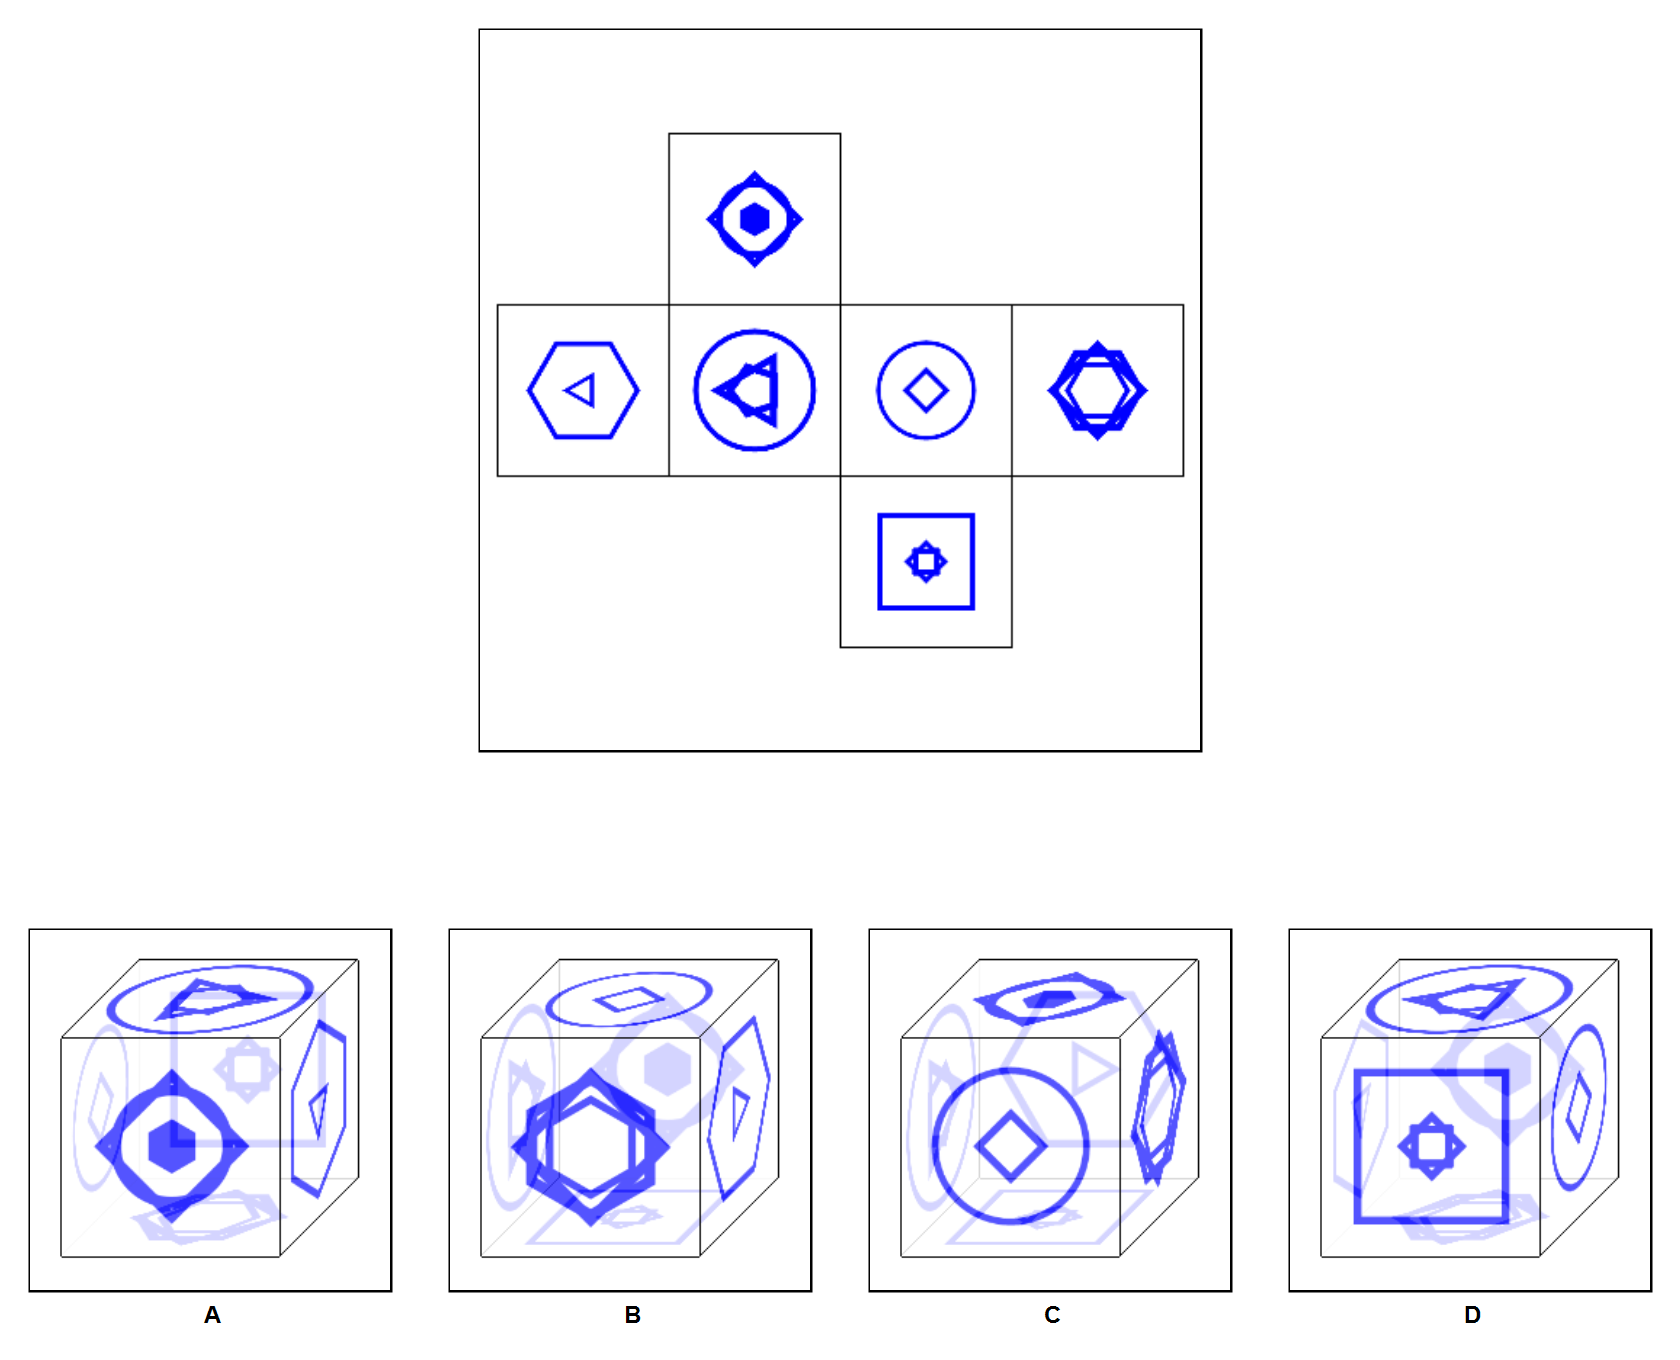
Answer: B